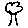
Label: tree